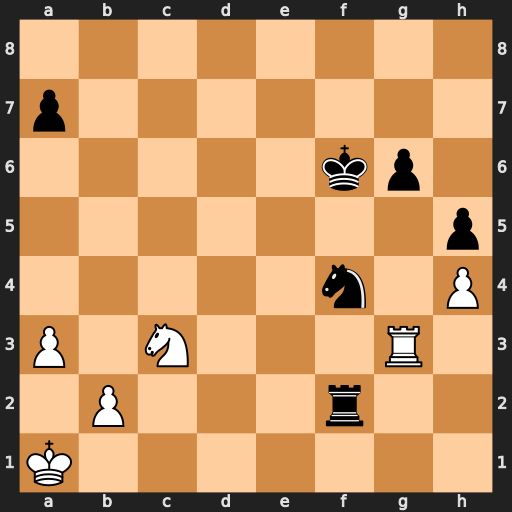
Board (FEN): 8/p7/5kp1/7p/5n1P/P1N3R1/1P3r2/K7
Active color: w
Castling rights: -
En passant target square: -
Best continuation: Ne4+ Kf5 Nxf2